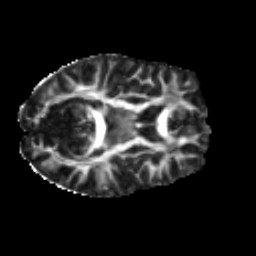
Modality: FA
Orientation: axial
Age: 21
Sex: female
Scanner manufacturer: ge
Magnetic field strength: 3 T
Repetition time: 7.8 s
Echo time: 0.0606 s